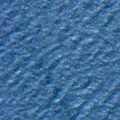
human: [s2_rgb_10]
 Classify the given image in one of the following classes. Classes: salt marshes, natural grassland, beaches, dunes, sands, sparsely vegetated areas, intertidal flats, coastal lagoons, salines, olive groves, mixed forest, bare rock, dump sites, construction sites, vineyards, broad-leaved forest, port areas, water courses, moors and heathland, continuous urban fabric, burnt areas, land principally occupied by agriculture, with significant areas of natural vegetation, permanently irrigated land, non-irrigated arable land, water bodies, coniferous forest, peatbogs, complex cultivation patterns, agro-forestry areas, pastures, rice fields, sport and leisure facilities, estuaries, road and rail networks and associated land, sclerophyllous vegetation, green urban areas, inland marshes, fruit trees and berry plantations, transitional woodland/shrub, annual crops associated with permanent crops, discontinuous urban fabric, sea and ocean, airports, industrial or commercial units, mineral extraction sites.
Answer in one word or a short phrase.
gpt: sea and ocean